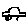
Label: car